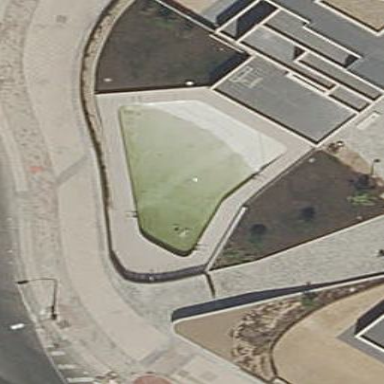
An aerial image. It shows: Swimming pool located in leisure land.